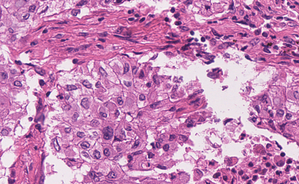
Tumor epithelial tissue: yes
Tumor-associated stroma tissue: yes
Normal tissue: no